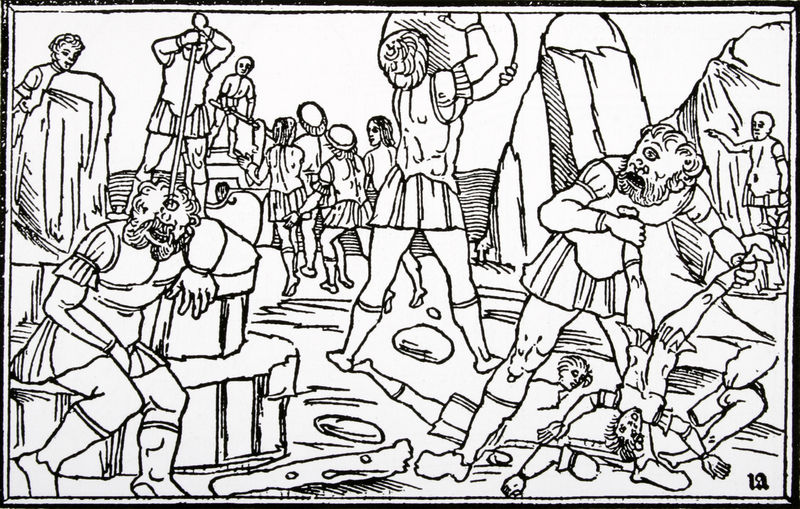
Titel: Metamorphosen des Ovid. Polyphemus
Künstler: (Anonym) Venezianisch
Standort: München:
Institution: Bayerische Staatsbibliothek
Schlagwörter: felsen, kampf, kopf, körper, schurz, weiß, menschen, frau, kleid, männer, schwarz, skizze, zeichnung, bärte, augen, hinrichtung, mord, stehen, stein, steine, tod, auge, kind, höhle, kinder, beine, holzschnitt, stab, schleppen, fels, grafik, graphik, linien, arbeiter, krieg, soldaten, kraft, striche, flucht, antike, blenden, druck, radierung, stich, schwert, waffen, gemetzel, bleistift, allegorie, mythologie, rüstung, hölle, schmerz, griechisch, mythos, sage, wams, griechenland, speer, töten, stange, odysseus, ungeheuer, stechen, bauen, mühe, aufbau, teile, körperteile, hauen, sitzens, folter, spieß, seriendruck, einäugig, zyklopen, zyklop, simultandarstellung, reißen, blendung, einauge, blockbuch, einäugiger, polyphem, riesen, gefährten, kyklop, körperteil, cyclop, cyclopen, kyklopen, ulysse, zyklo, körperteiöe